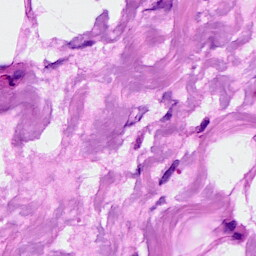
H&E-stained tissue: Breast